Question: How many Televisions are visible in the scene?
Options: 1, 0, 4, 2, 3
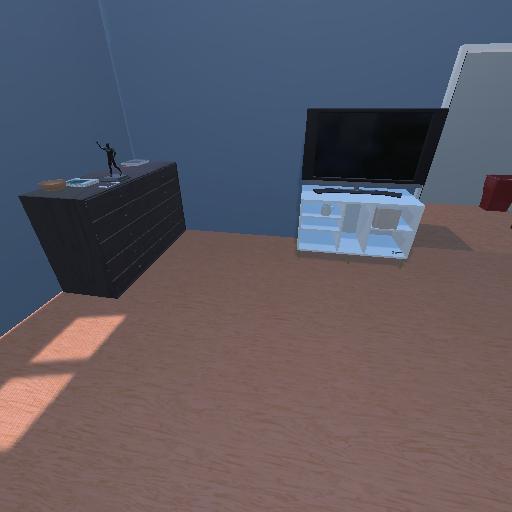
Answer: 1